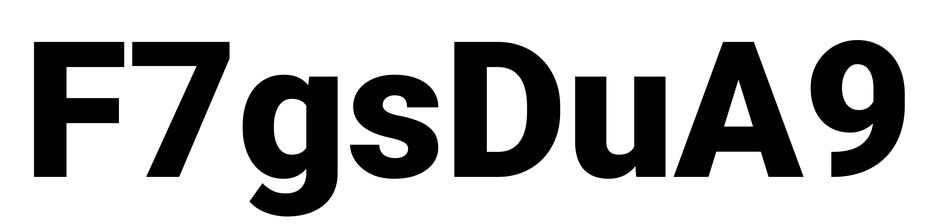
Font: Roboto_Black